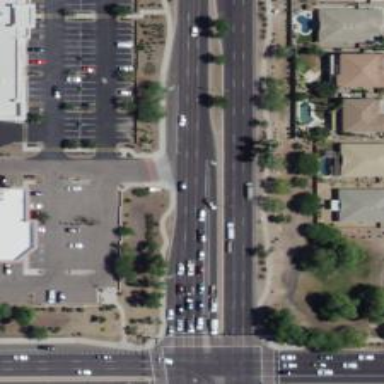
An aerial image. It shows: Unmarked road crossing.